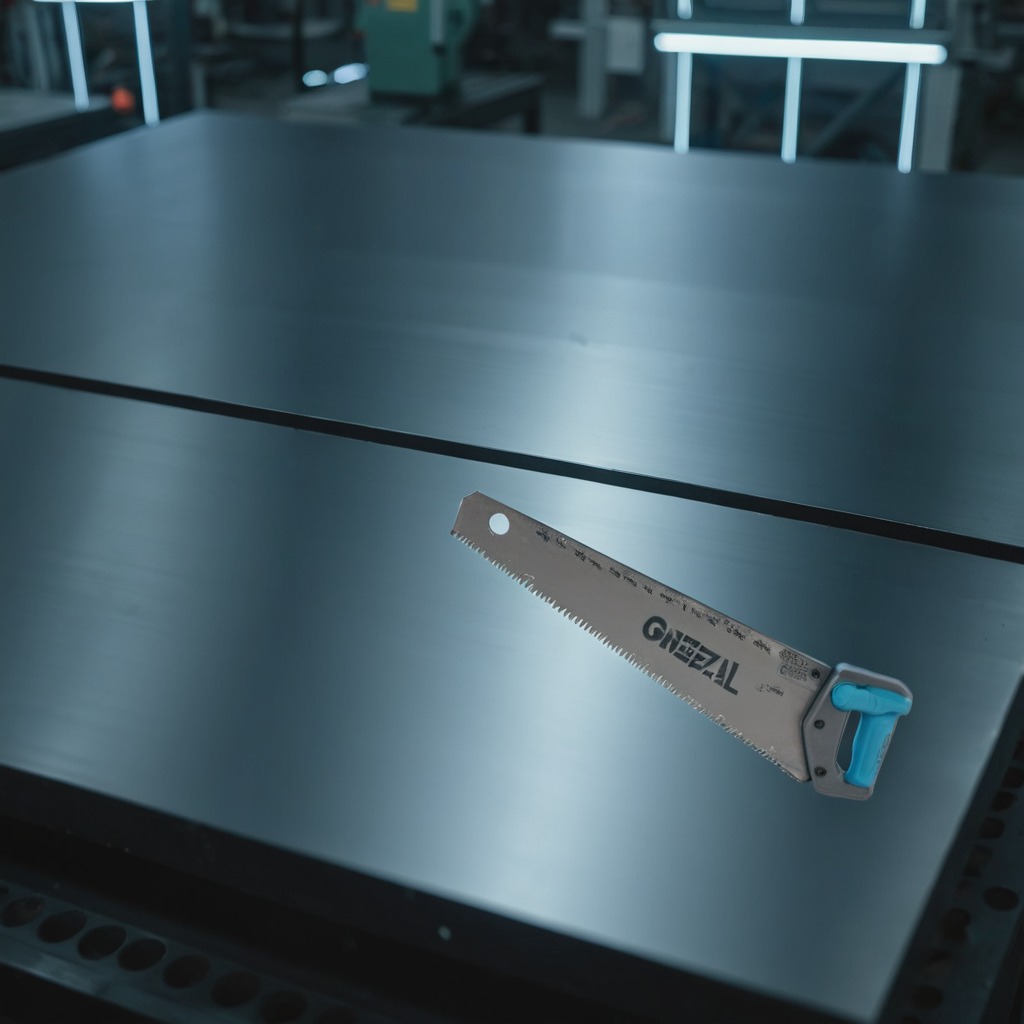
A metal saw is lying on a metal table in a machine shop under fluorescent lights.